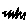
Label: zigzag